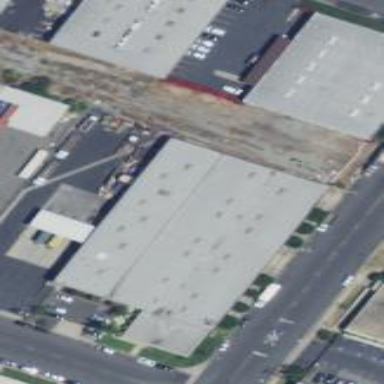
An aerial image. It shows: Warehouse building.